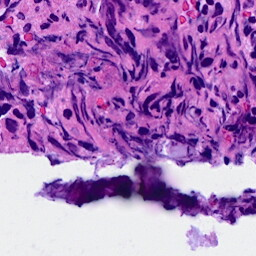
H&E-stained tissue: Breast